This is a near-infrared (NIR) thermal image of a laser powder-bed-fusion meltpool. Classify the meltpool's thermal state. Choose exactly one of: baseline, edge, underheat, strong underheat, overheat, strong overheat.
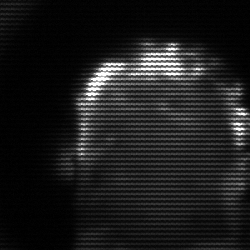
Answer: baseline